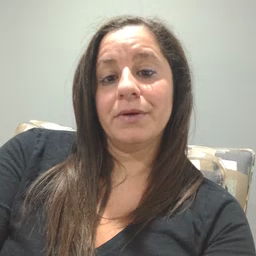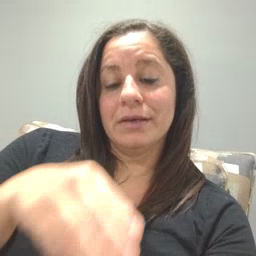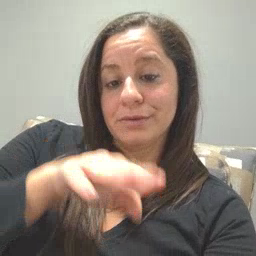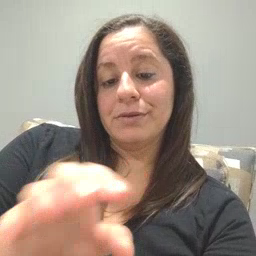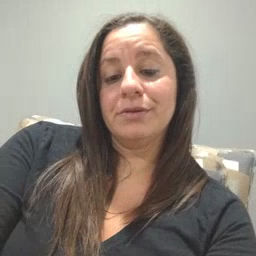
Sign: into